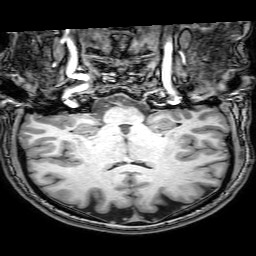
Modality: T1w
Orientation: sagittal
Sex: male
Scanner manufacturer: philips
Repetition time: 0.00812 s
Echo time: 0.00371 s